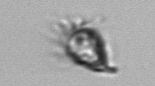
Label: Paratontonia_gracillima